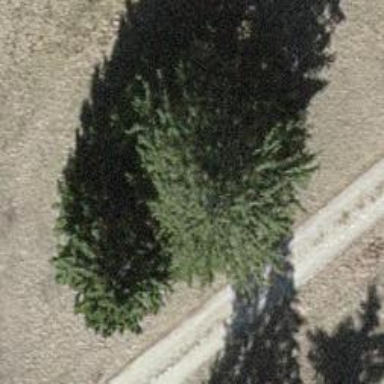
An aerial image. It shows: Evergreen needle-leaved tree that serves as landmark.